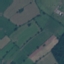
Label: Pasture